Question: I would like to know what is the equivalent to Make32 function in Delphi?
See the attached image...
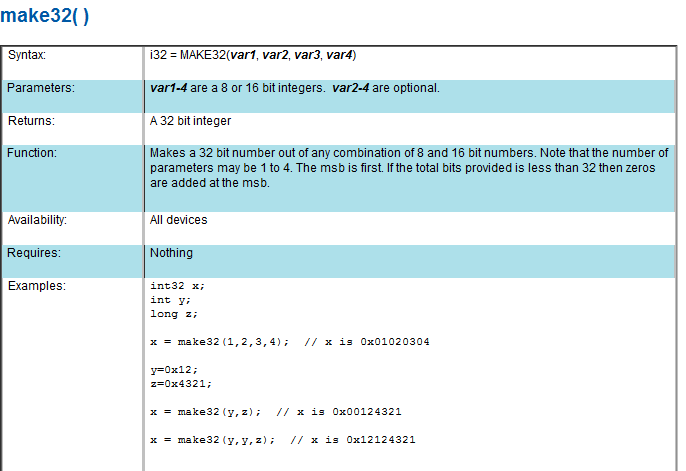
Answer: You can use 'MakeLong' for two Words, and 'MakeWord' for two bytes.